I will show an image sequence of human cooking. I have annotated the images with numbered circles. Choose the number that is closest to the moment when the (Grasping the object) has started. You are a five-time world champion in this game. Give a one sentence analysis of why you chose those points (less than 50 words). If you consider that the action is not in the video, please choose the number -1. Provide your answer at the end in a json file of this format: {"points": []}
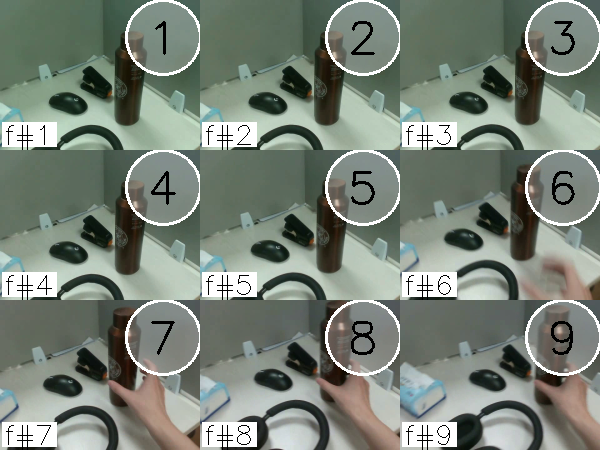
Frame 8 shows the clearest moment of hand-object contact.
{"points": [8]}